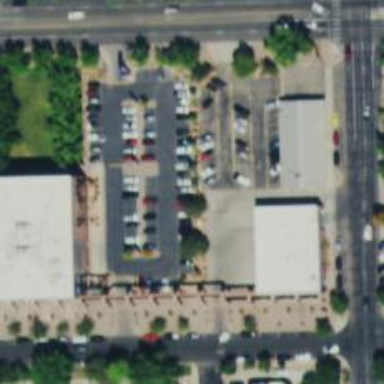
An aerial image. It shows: Parking space.